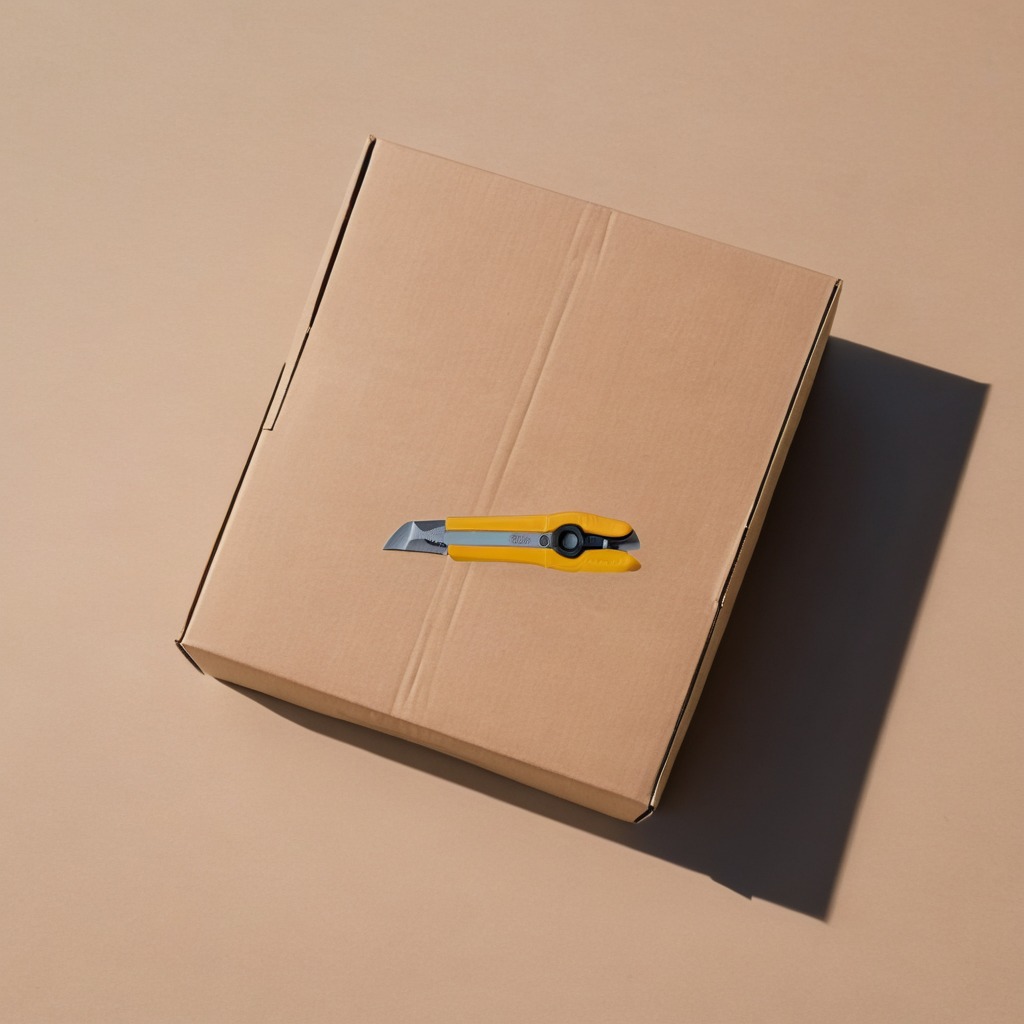
A utility knife is lying on a clean dry cardboard box surface in an outdoor workshop during daytime bright natural light soft shadows slightly creased but